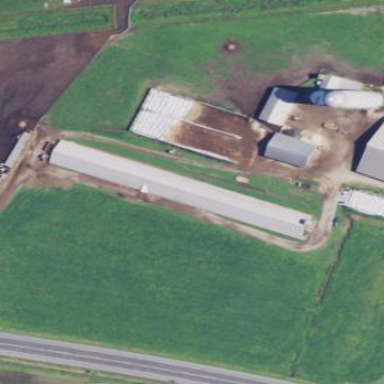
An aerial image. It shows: Farm auxiliary building.